Field crop: tomato
Growth stage: 1
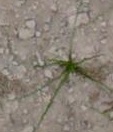
Species: cyperus